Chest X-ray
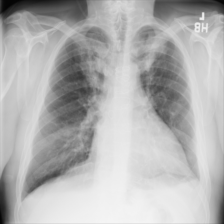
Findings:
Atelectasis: negative
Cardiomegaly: negative
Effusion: positive
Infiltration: positive
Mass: negative
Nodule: negative
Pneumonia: negative
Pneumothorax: negative
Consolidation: negative
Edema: negative
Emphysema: negative
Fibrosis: negative
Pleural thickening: negative
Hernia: negative